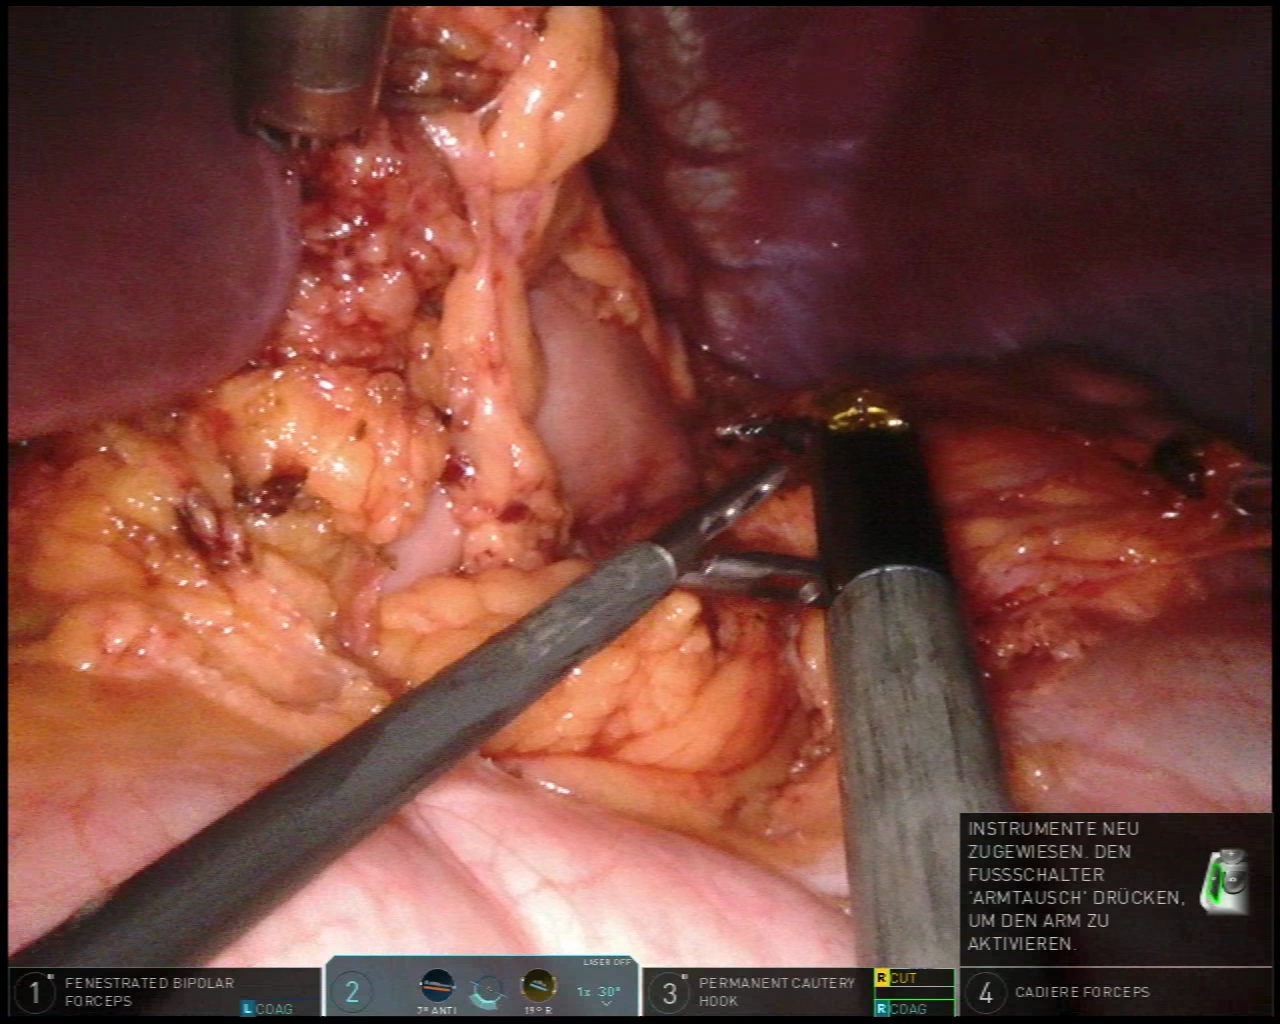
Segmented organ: liver
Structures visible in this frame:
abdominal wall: yes
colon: yes
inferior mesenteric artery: no
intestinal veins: no
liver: yes
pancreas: no
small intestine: no
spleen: no
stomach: yes
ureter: no
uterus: no
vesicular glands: no